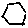
Label: hexagon